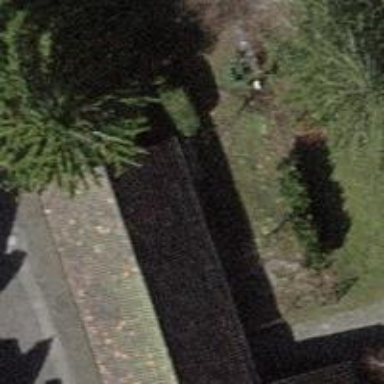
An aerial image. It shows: Group of garages.